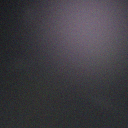
Screen state: off